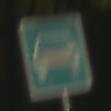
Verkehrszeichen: Kraftfahrstrasse
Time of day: SunriseSunset
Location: Outdoor (Nature)
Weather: PartlyCloudy
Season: NotSpecified
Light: Natural